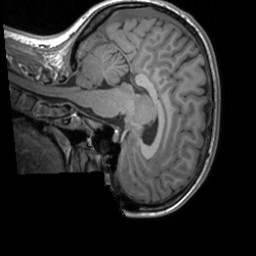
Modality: T1w
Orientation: sagittal
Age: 21
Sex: female
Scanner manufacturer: siemens
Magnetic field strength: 3 T
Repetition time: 1.9 s
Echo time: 0.00226 s